Interaction volume radius: 10 \u00c5
Interaction volume height: 15 \u00c5
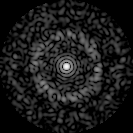
Disorder parameter: 0.8175